Question: I'm using , and I don't have any additional CSS file.
I have the following code somewhere in my HTML page:
'''
<div class="col-md-12">
<div class="col-md-5">
<input type="text" class="form-control" placeholder="Task"/>
</div>
<div class="col-md-5">
<input type="textarea" class="form-control" placeholder="Descr."/>
</div>
<a ng-click="addTask()" class="glyphicon glyphicon-plus"></a>
</div>
'''
It looks like this:

As you can see, the '+' is not well centered. I would like to vertical align it with my inputs.
I suppose it is something simple, but I have not yet found a good solution ...
Can you help me finding how I can vertical center this '<a>' ?
Thanks :-)
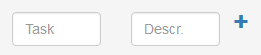
Answer: Add this(change the px to your liking)
'''
<a ng-click="addTask()" class="glyphicon glyphicon-plus" style="margin-top:15px;"></a>
'''